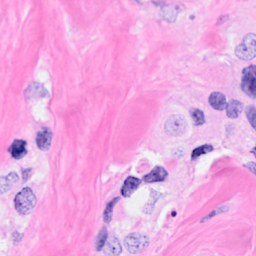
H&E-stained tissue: Breast